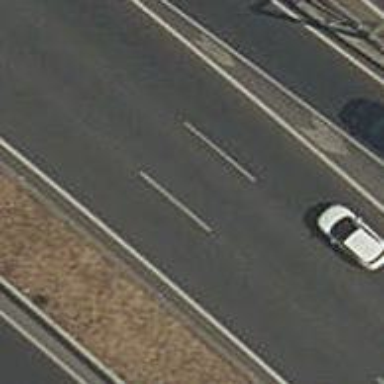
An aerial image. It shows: Motorway.